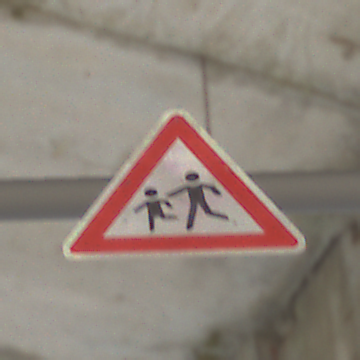
Verkehrszeichen: KinderRechts
Umgebung: Roofed, Suburban
Tageszeit: MorningAfternoon
Wetter: PartlyCloudy
Licht: Natural
Jahreszeit: Winter
Kontrast: LowContrast